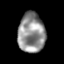
Tissue: skin
Cell type: Epithelial cells
Senescence score: 0.2198
Nuclear area (px): 1055
Mean DAPI intensity: 143.044